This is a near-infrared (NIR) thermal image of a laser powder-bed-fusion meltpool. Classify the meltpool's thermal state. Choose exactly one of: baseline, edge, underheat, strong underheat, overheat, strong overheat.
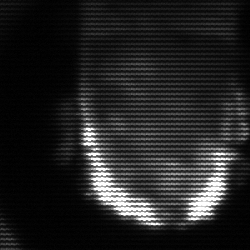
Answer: baseline